Interaction volume radius: 5 \u00c5
Interaction volume height: 20 \u00c5
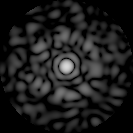
Disorder parameter: 0.8092